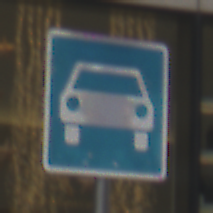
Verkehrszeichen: Kraftfahrstrasse
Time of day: Midday
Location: Outdoor (Urban)
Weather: Overcast
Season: NotSpecified
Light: Natural